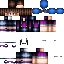
A female human skin with dark skin, wearing brown long hair dressed in a purple hoodie and black pants, featuring a closed mouth.